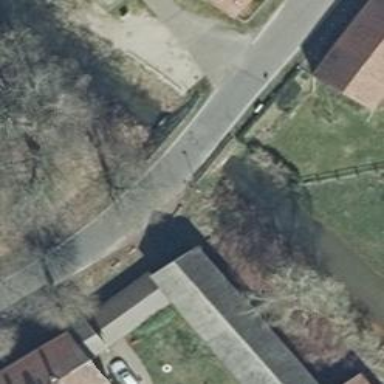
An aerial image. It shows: Asphalt tertiary road on bridge.